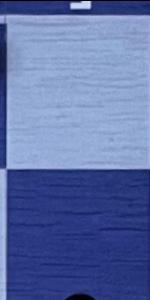
Label: Empty